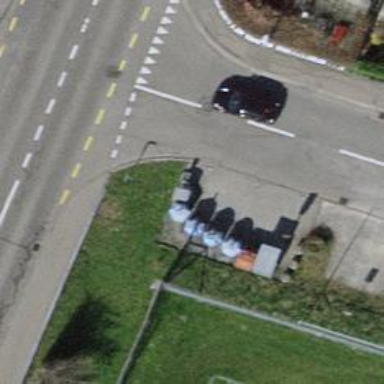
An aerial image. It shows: Recycling container at amenity designated for recycling.